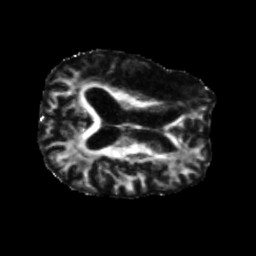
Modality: FA
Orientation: axial
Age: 71
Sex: male
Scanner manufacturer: siemens
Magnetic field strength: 3 T
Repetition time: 5.25 s
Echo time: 0.08 s